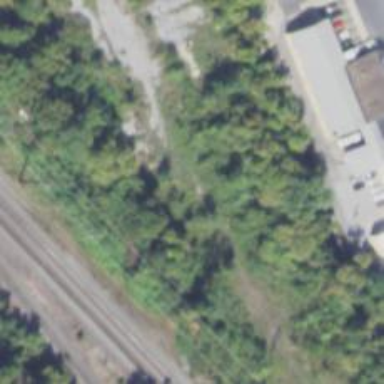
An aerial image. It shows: Abandoned railway.